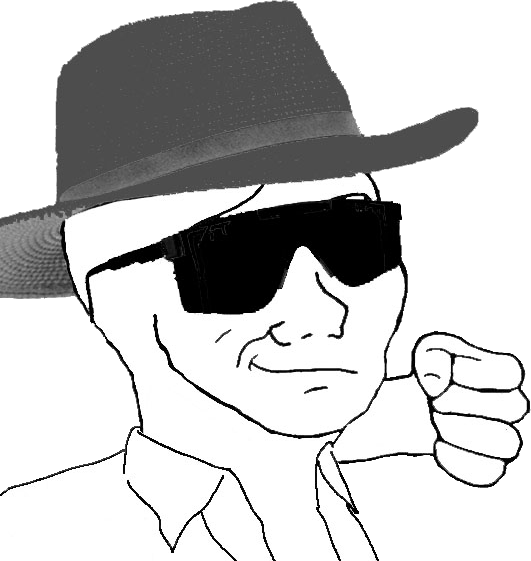
Label: 5_Smugjak